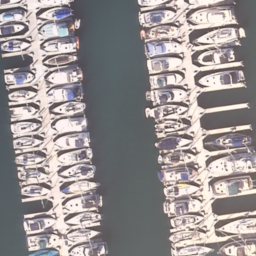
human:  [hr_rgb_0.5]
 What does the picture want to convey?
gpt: harbor